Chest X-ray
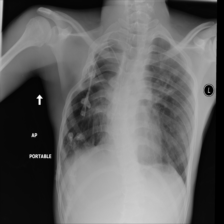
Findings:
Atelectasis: negative
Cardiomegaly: negative
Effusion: negative
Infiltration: negative
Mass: negative
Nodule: negative
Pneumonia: negative
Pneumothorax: positive
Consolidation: negative
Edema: negative
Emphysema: negative
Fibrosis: negative
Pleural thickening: negative
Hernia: negative